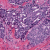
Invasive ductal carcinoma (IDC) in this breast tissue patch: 0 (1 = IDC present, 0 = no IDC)